Interaction volume radius: 10 \u00c5
Interaction volume height: 15 \u00c5
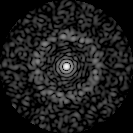
Disorder parameter: 0.8345